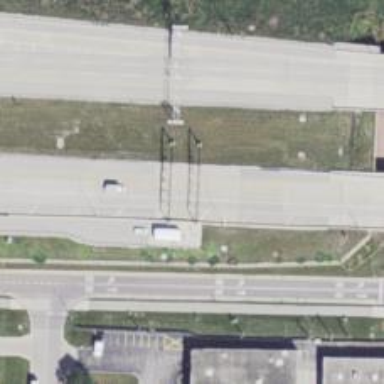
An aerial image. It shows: Toll gantry on the road.